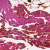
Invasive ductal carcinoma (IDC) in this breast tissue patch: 0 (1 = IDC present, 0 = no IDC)